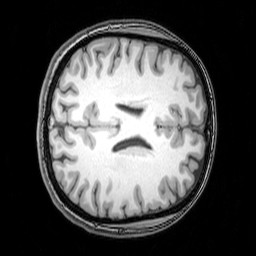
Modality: T1w
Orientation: axial
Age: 25
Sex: female
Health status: healthy
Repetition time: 0.081 s
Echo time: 0.037 s